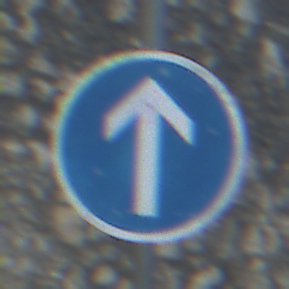
Verkehrszeichen: VorgeschriebeneFahrtrichtungGeradeaus
Umgebung: Outdoor, Suburban
Tageszeit: MorningAfternoon
Wetter: PartlyCloudy
Licht: Natural
Jahreszeit: NotSpecified
Kontrast: LowContrast